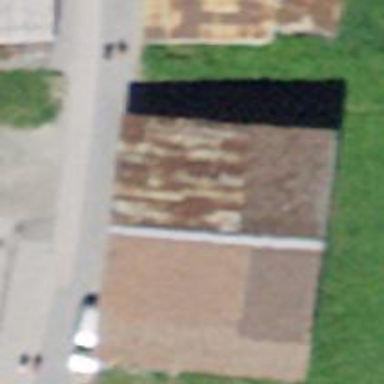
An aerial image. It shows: Building with tile roof.